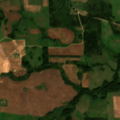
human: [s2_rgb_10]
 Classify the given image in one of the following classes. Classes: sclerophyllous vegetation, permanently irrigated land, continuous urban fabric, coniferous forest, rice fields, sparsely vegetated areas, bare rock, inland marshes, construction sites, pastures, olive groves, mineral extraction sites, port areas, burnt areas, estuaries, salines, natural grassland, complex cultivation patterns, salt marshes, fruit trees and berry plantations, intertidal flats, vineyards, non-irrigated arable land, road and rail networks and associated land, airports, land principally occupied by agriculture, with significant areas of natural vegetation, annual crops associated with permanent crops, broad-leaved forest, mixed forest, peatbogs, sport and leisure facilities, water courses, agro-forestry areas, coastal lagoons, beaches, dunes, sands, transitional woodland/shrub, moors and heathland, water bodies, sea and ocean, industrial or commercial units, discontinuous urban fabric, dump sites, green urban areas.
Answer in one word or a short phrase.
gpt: non-irrigated arable land, complex cultivation patterns, land principally occupied by agriculture, with significant areas of natural vegetation